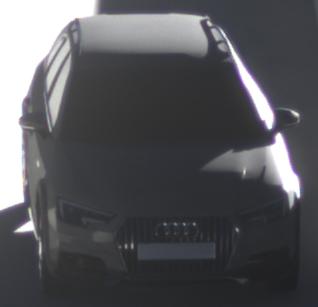
Make: Audi
Model: A4 Allroad 45 TFSI
Detailed model: A4 (B9) allroad
Model produced from: 2019/02
Model produced until: 2019/05
Doors: 5
Color: gray
Road condition: dry road
Daytime: sunrise or sunset
Contrast: high contrast